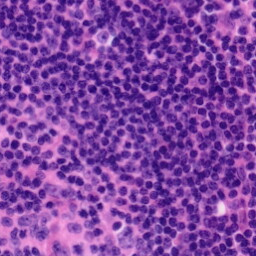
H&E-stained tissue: Tonsil